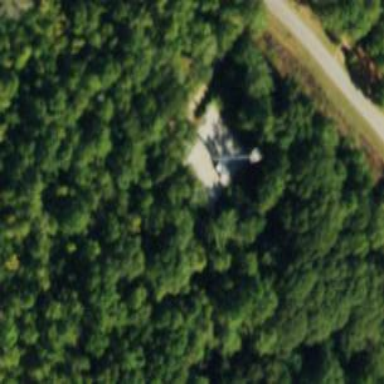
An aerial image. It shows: Communication mast tower.